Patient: sex M, age 57
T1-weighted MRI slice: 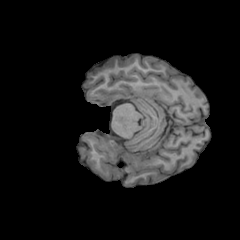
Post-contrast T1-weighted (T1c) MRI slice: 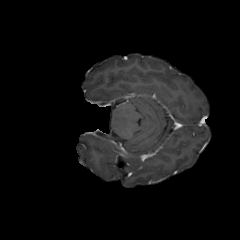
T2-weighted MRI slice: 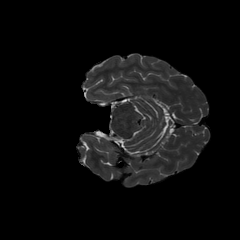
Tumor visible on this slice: no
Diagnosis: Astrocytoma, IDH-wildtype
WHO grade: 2